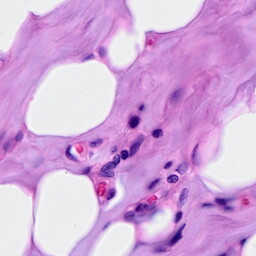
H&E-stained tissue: Breast